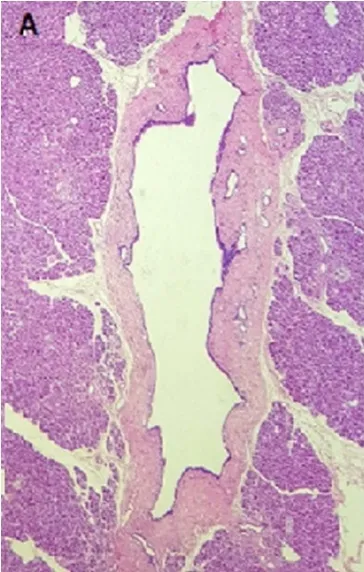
A: Transverse margin of the frozen sample of the main pancreatic duct, at the height of the gland neck, without evidence of neoplastic involvement (HE 100 x).
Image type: pathology (h&e)